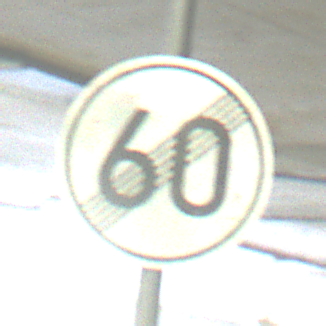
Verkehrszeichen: EndeGeschwindigkeit60
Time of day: NotSpecified
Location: Indoor (Special)
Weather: NotSpecified
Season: NotSpecified
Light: Artificial